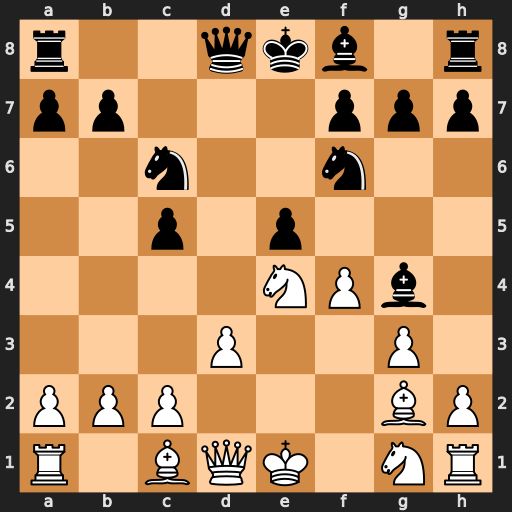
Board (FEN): r2qkb1r/pp3ppp/2n2n2/2p1p3/4NPb1/3P2P1/PPP3BP/R1BQK1NR
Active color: w
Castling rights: KQkq
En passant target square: -
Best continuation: Nxf6+ Qxf6 Qxg4